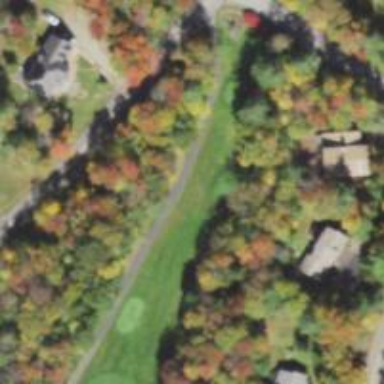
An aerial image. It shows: Golf tee.